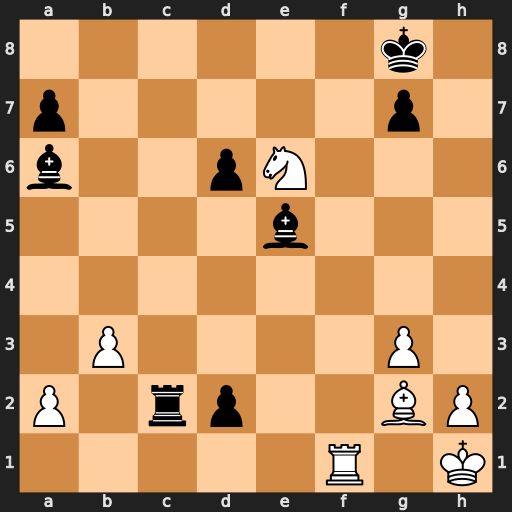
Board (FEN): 6k1/p5p1/b2pN3/4b3/8/1P4P1/P1rp2BP/5R1K
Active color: w
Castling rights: -
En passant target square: -
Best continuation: Rf8+ Kh7 Be4+